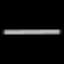
Label: line